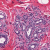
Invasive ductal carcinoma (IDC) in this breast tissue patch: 0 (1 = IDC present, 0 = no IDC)